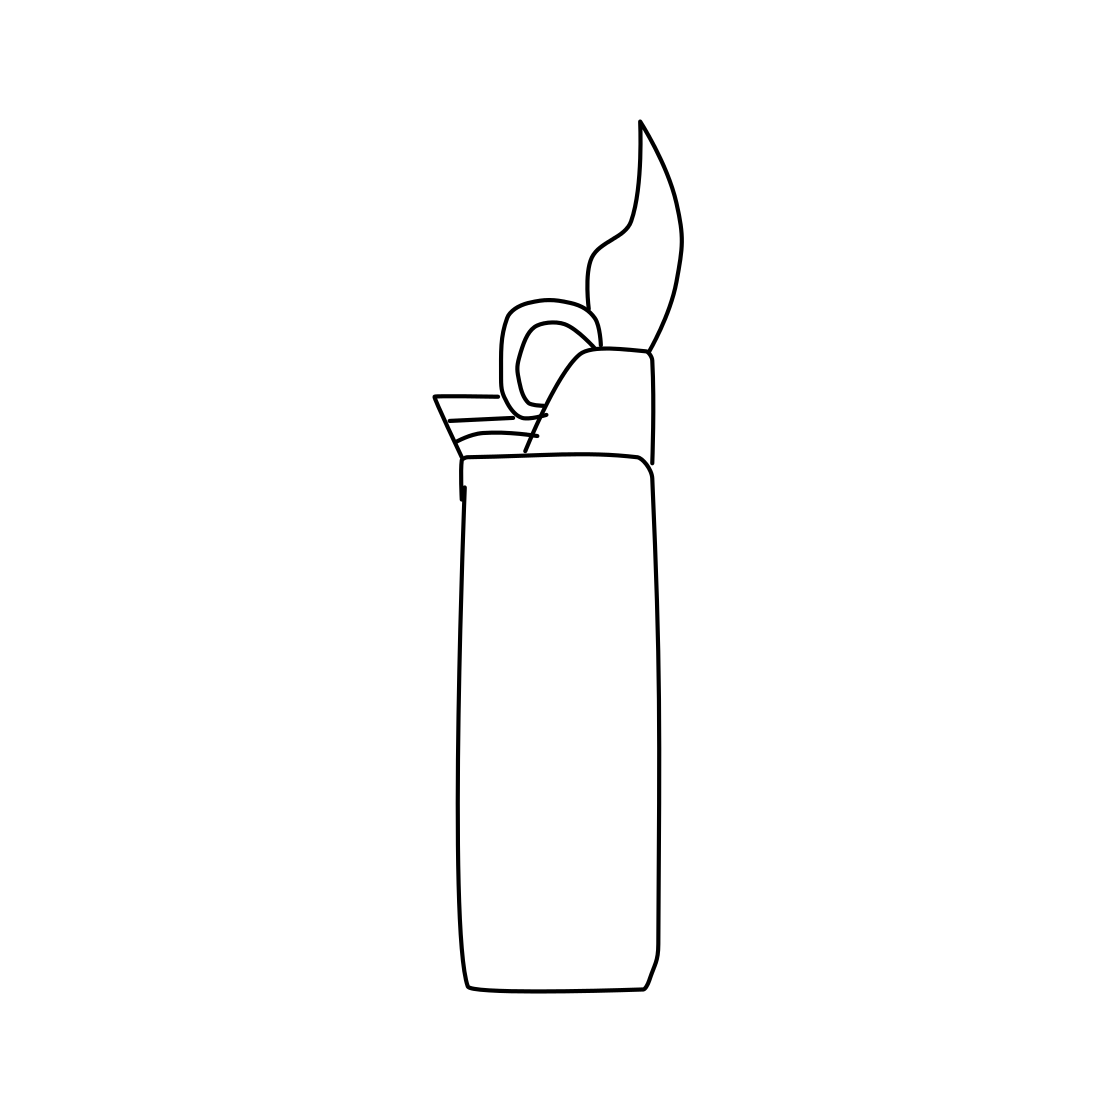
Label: lighter